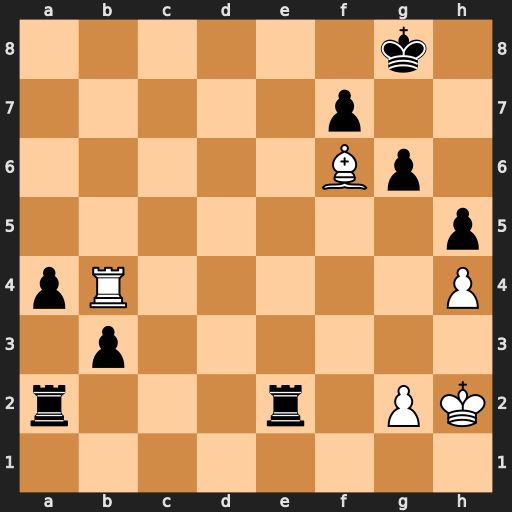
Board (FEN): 6k1/5p2/5Bp1/7p/pR5P/1p6/r3r1PK/8
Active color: w
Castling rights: -
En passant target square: -
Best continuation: Rb8+ Re8 Rxe8+ Kh7 Rh8#